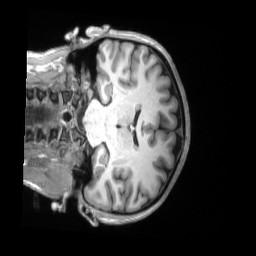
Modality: T1w
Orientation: coronal
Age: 26
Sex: female
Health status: ill
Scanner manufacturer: siemens
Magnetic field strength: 3 T
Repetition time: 2.2 s
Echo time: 0.00157 s